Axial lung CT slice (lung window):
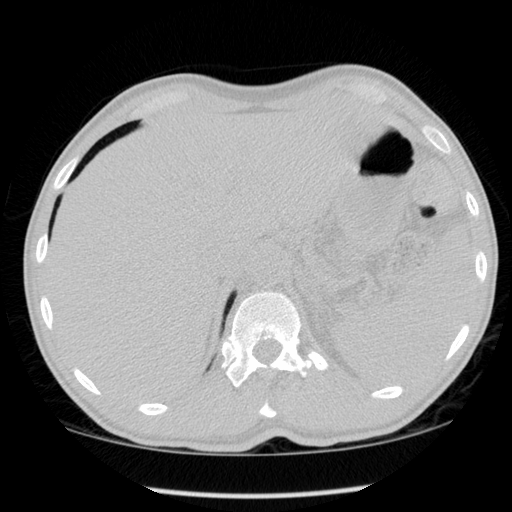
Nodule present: no